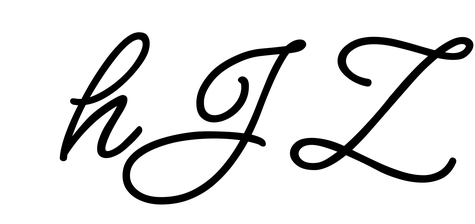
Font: MeowScript-Regular